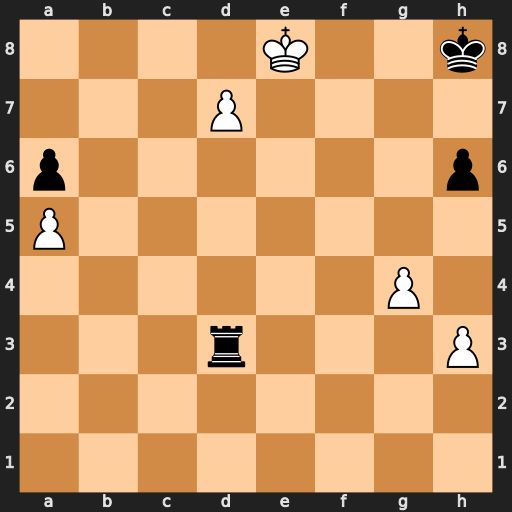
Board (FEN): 4K2k/3P4/p6p/P7/6P1/3r3P/8/8
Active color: w
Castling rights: -
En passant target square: -
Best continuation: d8=Q Rxd8+ Kxd8